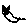
Label: cat